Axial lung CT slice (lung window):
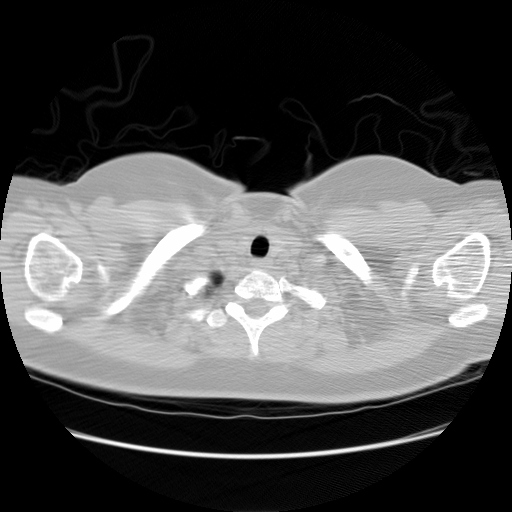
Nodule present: no